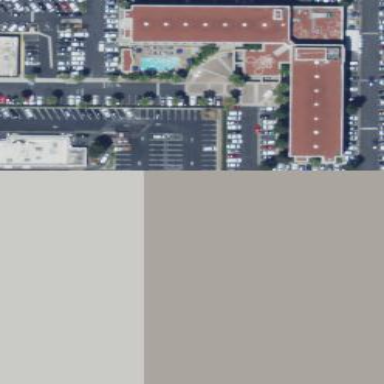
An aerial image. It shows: Hotel building.